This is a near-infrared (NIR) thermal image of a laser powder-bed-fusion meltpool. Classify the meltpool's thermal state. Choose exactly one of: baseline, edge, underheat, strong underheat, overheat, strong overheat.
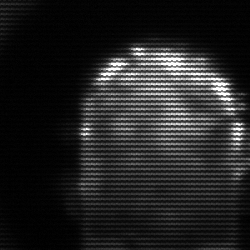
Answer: baseline